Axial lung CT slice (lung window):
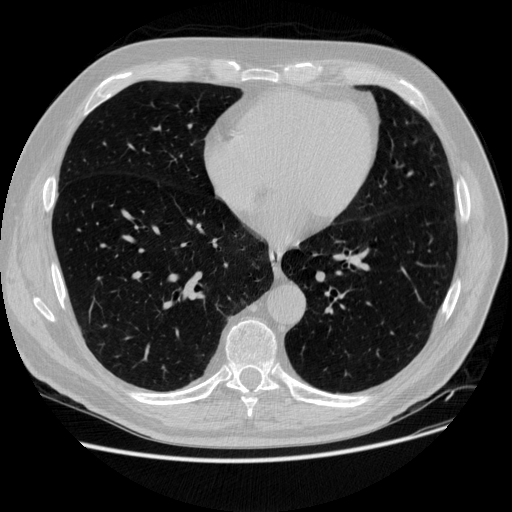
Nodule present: no